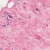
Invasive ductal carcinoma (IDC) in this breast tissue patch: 0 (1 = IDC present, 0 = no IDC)